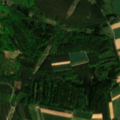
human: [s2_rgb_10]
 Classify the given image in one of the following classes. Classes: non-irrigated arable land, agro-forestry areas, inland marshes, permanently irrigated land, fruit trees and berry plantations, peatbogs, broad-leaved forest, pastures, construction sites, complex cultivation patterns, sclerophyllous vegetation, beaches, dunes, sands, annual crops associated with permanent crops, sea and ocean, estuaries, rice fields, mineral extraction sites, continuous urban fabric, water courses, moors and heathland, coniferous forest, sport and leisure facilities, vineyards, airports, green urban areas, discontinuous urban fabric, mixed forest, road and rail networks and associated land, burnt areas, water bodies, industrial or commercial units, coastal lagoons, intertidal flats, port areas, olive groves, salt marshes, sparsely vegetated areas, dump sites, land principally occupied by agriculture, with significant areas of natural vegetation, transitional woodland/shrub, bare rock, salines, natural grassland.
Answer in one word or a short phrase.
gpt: non-irrigated arable land, coniferous forest, mixed forest